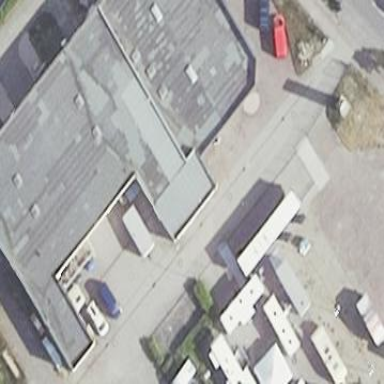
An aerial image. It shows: Building that houses car repair shop.